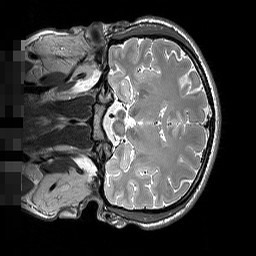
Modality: T2w
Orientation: coronal
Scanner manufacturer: siemens
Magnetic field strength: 3 T
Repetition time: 2.5 s
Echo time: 0.144 s